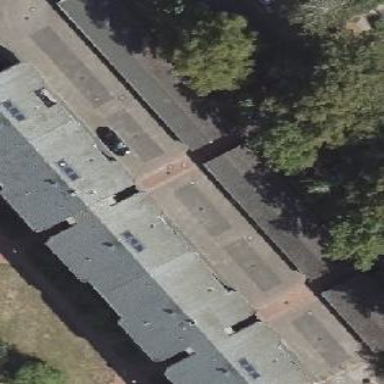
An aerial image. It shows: Garage building.